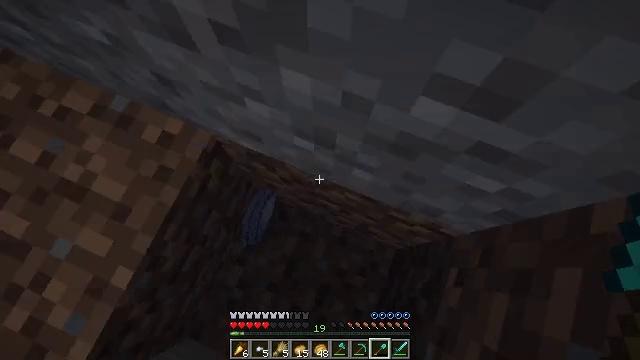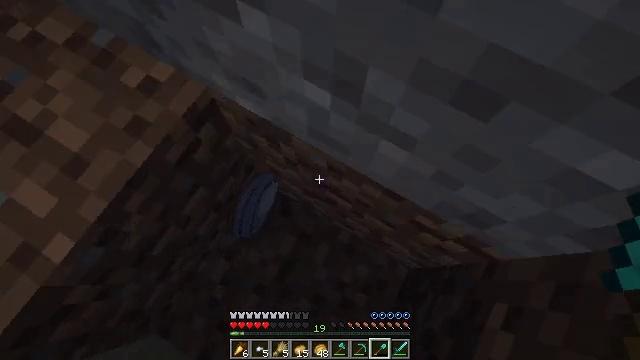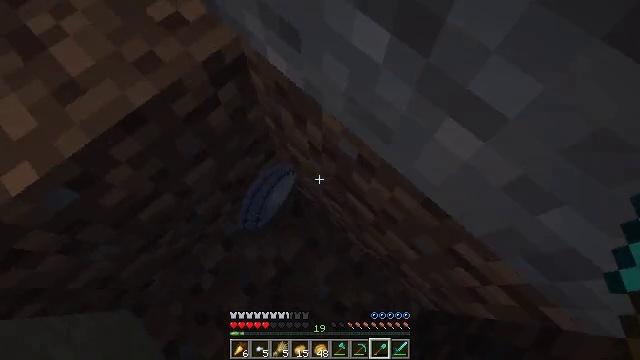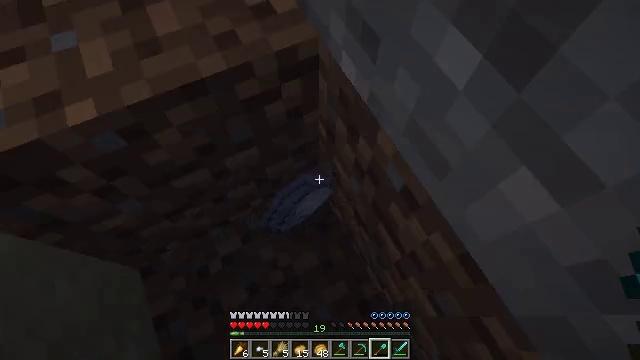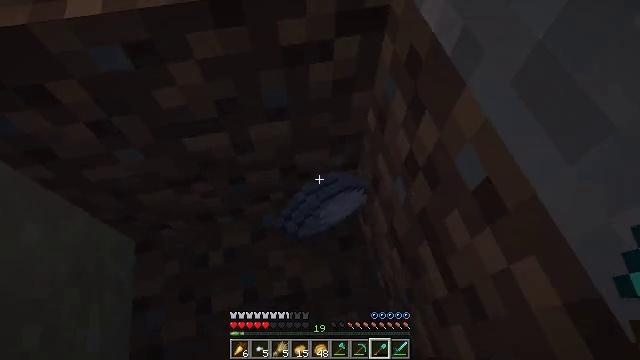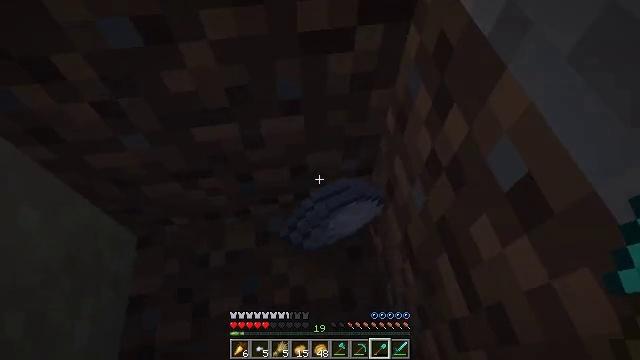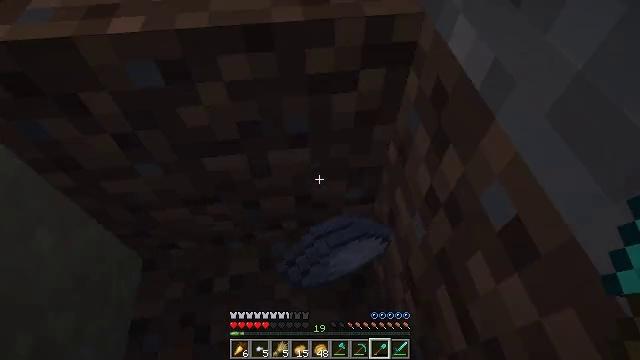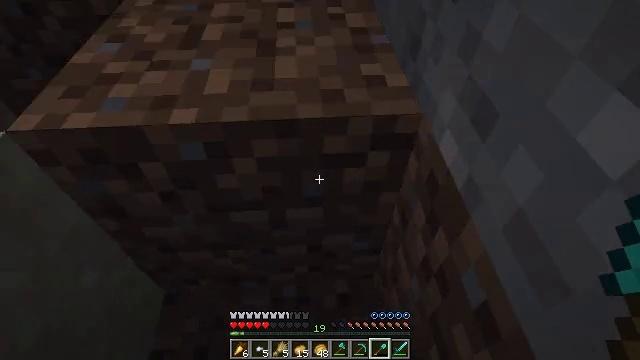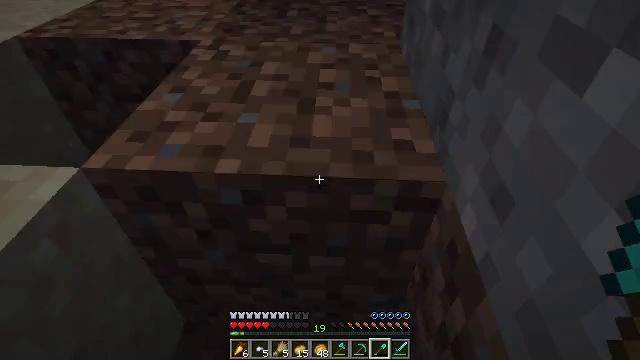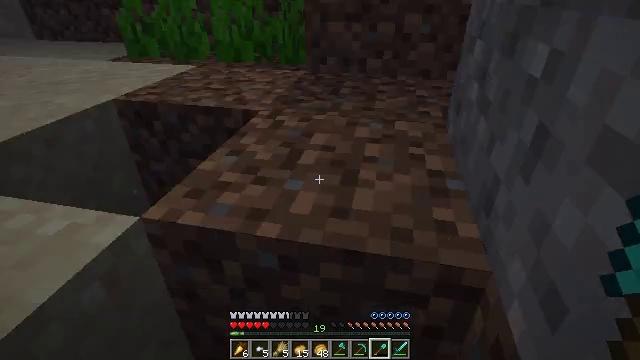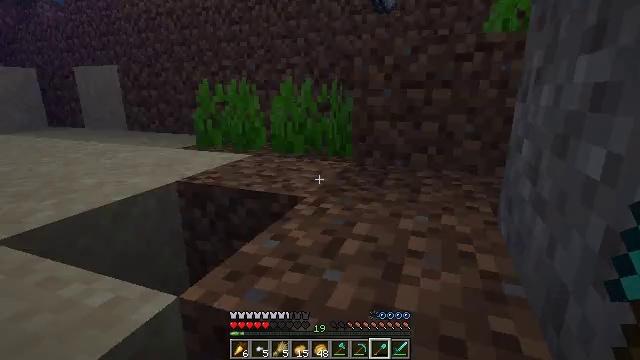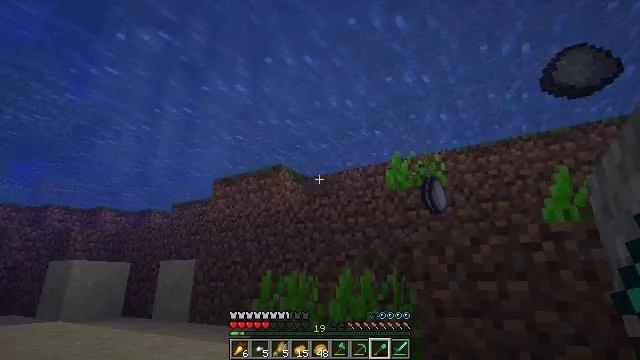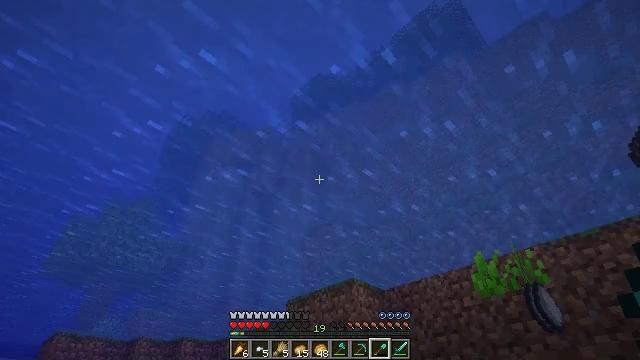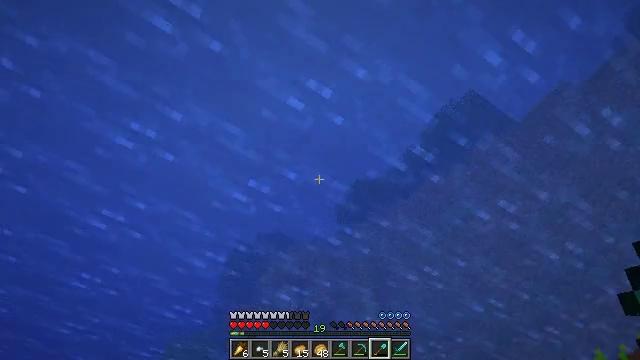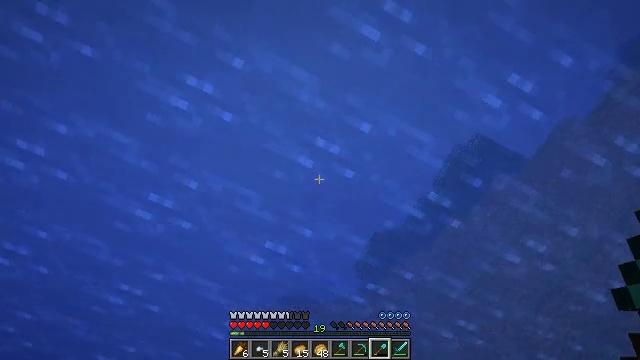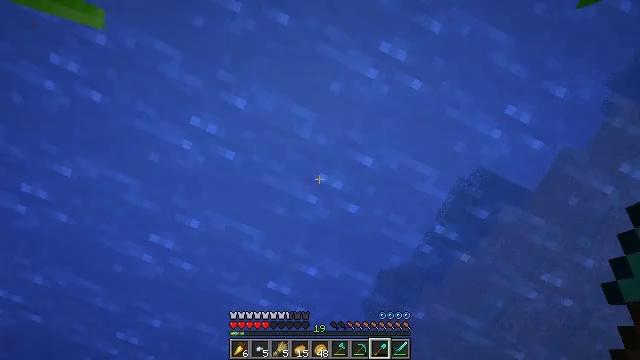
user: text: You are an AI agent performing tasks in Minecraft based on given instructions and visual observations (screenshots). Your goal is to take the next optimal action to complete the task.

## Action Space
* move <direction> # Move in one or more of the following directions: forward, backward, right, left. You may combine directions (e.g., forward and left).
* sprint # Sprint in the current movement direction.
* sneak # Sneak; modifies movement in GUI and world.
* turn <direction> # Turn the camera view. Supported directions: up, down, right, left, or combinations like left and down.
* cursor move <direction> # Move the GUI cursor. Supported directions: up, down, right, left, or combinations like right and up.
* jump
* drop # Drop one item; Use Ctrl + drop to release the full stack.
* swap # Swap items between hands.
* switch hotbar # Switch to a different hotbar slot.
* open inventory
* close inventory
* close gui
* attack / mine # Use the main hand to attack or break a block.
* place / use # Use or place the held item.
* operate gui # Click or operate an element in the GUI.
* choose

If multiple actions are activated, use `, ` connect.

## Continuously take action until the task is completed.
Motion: motion action
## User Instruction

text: Mine the clay from the riverbed.
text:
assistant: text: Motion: sneak, turn left and up
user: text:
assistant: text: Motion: sneak, turn left and up
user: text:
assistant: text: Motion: sneak, turn left and up
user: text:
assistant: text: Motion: turn left and up
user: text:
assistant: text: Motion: turn left and up
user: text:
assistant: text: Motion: turn left and up
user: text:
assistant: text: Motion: turn left and up
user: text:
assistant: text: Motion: turn left and up
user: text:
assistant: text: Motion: turn left and up
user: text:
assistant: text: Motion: turn left and up
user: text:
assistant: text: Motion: turn left and up
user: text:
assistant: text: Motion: turn left and up
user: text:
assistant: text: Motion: turn left and up
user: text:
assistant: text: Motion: move forward, turn left and up
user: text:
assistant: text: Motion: move forward, turn left and up, jump
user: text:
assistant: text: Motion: move forward, turn right, jump
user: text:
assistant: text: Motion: move forward, jump
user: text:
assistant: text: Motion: move forward, jump
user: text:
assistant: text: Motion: move forward, jump
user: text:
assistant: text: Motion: move forward, turn right and down, jump
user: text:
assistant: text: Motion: move forward, turn right and down, jump
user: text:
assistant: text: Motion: move forward, turn right and down, jump
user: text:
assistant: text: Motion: move forward, sprint, turn right and down, jump
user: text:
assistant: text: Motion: move forward, sprint, turn right and down, jump
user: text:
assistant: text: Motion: move forward, sprint, turn right and down, jump
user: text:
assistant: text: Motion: move forward, turn down, jump
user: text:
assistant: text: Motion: move forward, jump
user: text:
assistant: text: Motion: move forward, jump
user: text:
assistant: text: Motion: move forward, turn down, jump
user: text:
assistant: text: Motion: move forward, turn down, jump